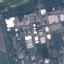
Land use / land cover: Industrial